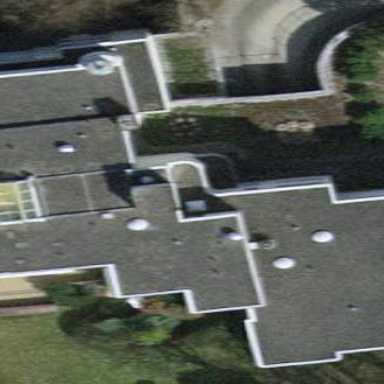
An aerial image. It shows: Building with flat roof oriented across its structure.